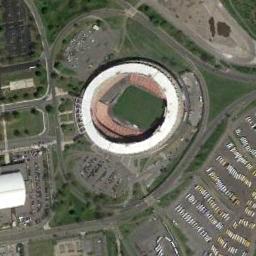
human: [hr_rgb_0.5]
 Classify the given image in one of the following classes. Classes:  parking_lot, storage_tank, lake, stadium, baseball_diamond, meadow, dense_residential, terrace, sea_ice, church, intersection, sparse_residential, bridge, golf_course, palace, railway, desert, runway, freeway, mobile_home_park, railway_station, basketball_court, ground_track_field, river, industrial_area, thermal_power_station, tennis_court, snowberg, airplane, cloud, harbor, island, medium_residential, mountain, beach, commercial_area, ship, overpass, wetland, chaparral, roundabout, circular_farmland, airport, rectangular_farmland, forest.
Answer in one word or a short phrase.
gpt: stadium